Aerial crown-view tile of a tropical tree (Barro Colorado Island, Panama), acquired 20250512:
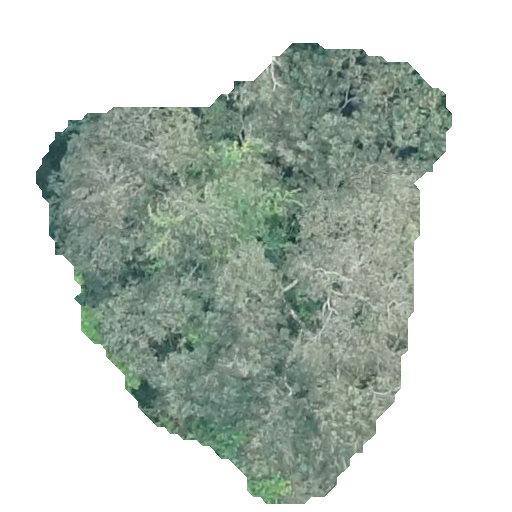
Species: Luehea seemannii
GBIF accepted scientific name: Luehea seemannii
Crown area: 183.064 m²